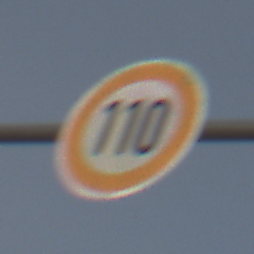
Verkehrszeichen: Geschwindigkeit110
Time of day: MorningAfternoon
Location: Outdoor (Nature)
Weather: PartlyCloudy
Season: NotSpecified
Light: Natural